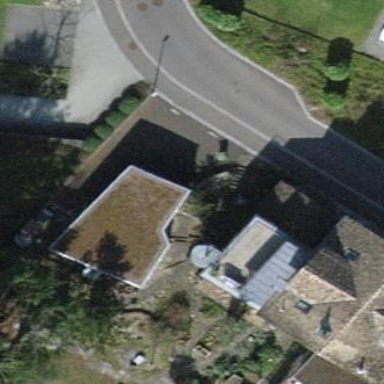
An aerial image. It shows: Group of garages.